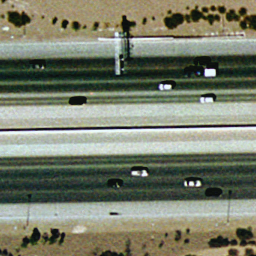
Label: freeway